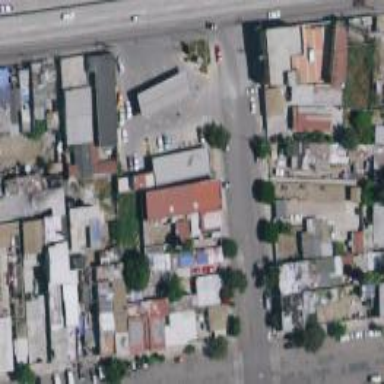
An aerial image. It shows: Alley classified as service road.